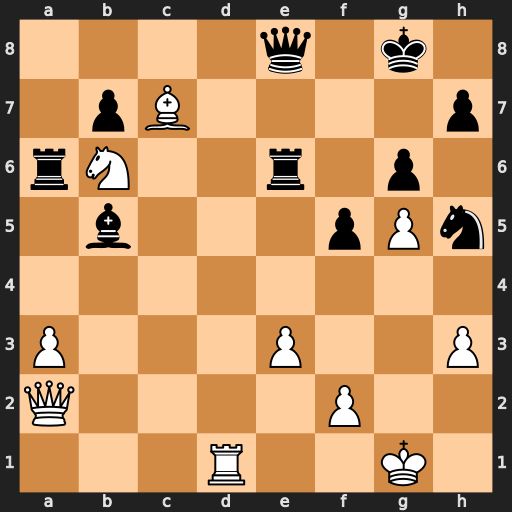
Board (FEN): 4q1k1/1pB4p/rN2r1p1/1b3pPn/8/P3P2P/Q4P2/3R2K1
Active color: w
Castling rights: -
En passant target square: -
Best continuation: Rd8 Kf7 Rxe8